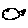
Label: fish